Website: walmart
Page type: payment
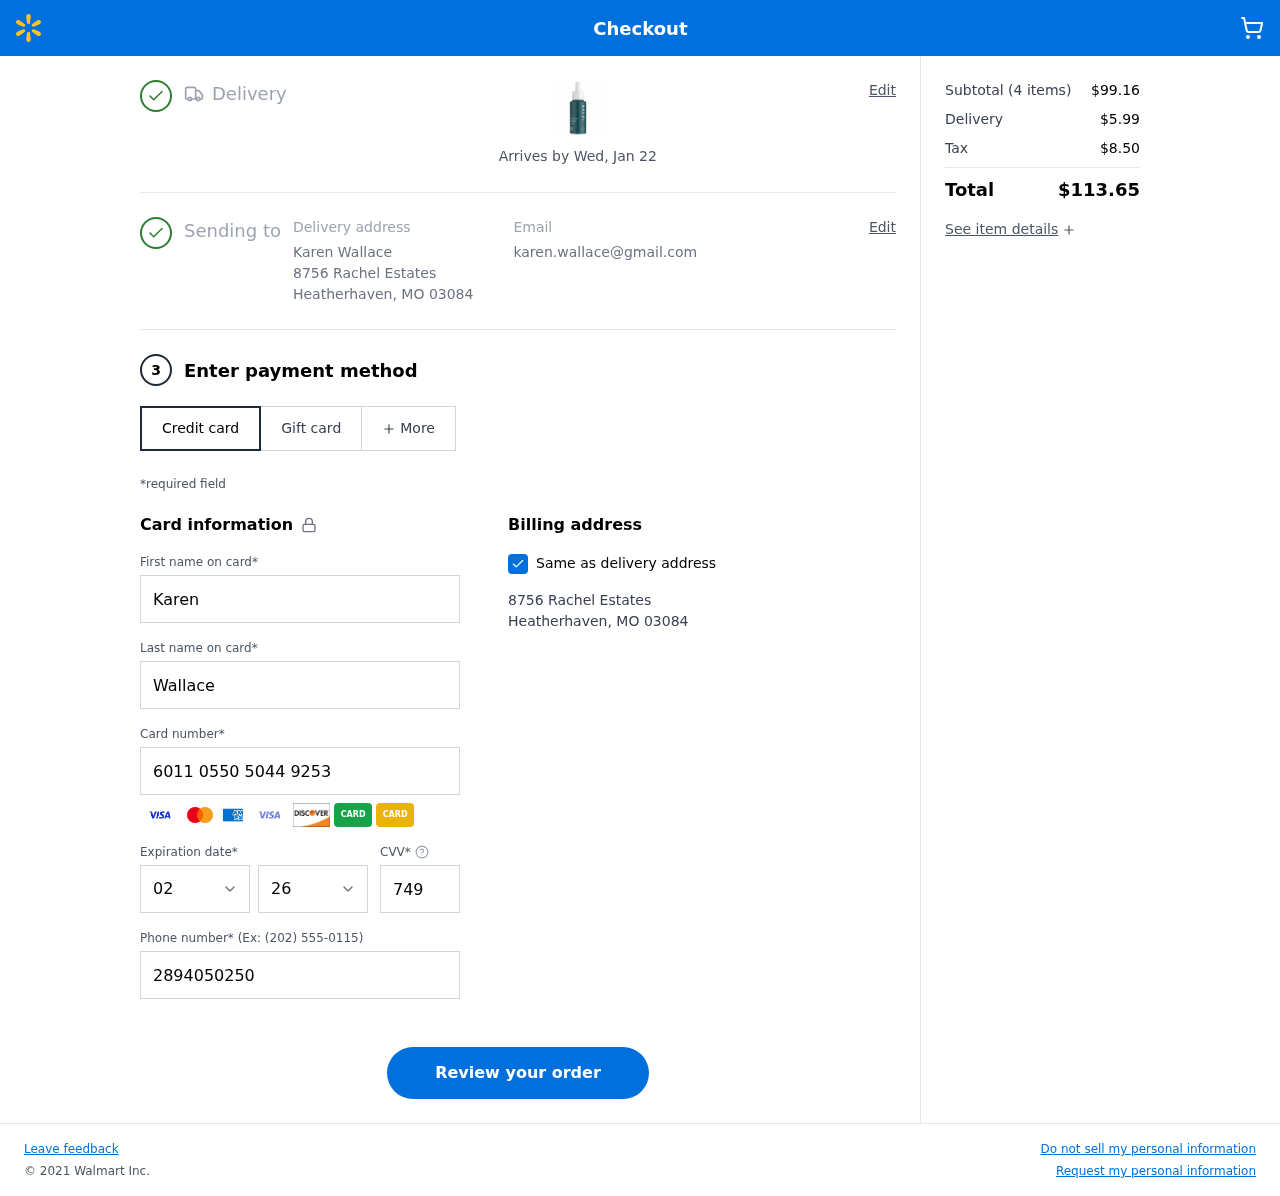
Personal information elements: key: PII_CARD_CVV
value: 749
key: PII_CARD_EXPIRY_MONTH
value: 02
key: PII_CARD_EXPIRY_YEAR
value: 26
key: PII_CARD_NUMBER
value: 6011 0550 5044 9253
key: PII_CITY
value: Heatherhaven
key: PII_EMAIL
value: karen.wallace@gmail.com
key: PII_FIRSTNAME
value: Karen
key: PII_FULLNAME
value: Karen Wallace
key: PII_LASTNAME
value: Wallace
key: PII_PHONE
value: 2894050250
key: PII_POSTCODE
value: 03084
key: PII_STATE_ABBR
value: MO
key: PII_STREET
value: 8756 Rachel Estates
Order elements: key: ORDER_DELIVERY_DATE
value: Arrives by Wed, Jan 22
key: ORDER_NUM_ITEMS
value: (4 items)
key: ORDER_SUBTOTAL
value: $99.16
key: ORDER_SHIPPING_COST
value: $5.99
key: ORDER_TAX
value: $8.50
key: ORDER_TOTAL
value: $113.65